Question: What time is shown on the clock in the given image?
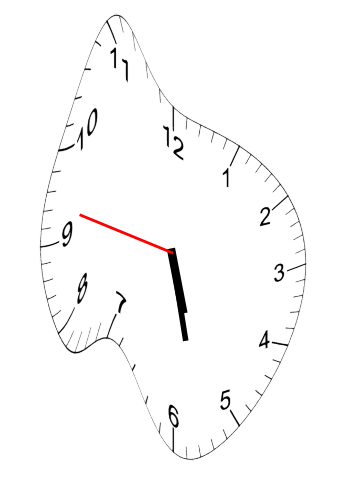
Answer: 05:27:47